Aerial crown-view tile of a tropical tree (Barro Colorado Island, Panama), acquired 20250512:
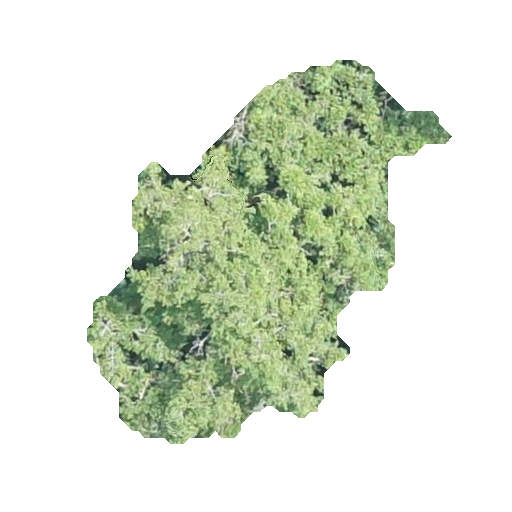
Species: Brosimum alicastrum
GBIF accepted scientific name: Brosimum alicastrum
Crown area: 115.452 m²